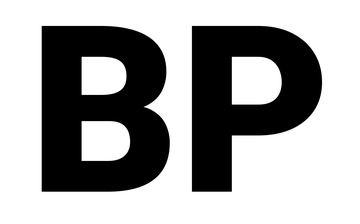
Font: Roboto_Black